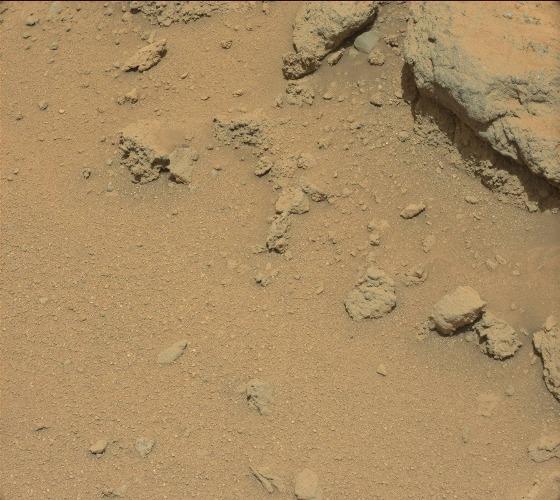
Terrain classes present: Bedrock, Gravel / Sand / Soil, Rock, Shadow